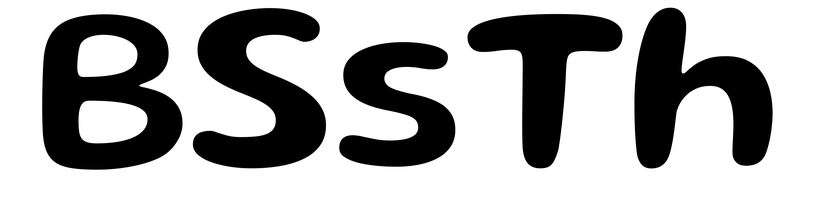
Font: Gluten_Medium